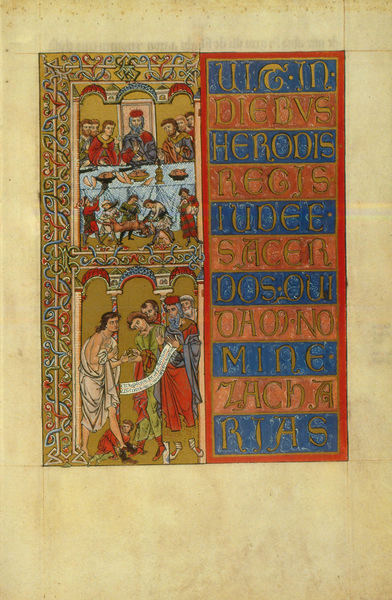
Titel: Das Goslarer Evangeliar
Institution: Goslar, Stadtarchiv
Schlagwörter: blau, grün, menschen, bunt, männer, säulen, tisch, zeichnung, rot, malerei, ornament, band, herodes, johannes, rahmen, bild, tischdecke, gewand, gold, kinder, schrift, bilder, farbe, rundbogen, könig, essen, tafel, inschrift, ornamente, verzierung, brot, bögen, schwein, buch, palast, druck, titel, seite, illustration, text, buchstaben, speisen, mahl, arkaden, rom, buchdruck, buchseite, gedeckt, jesus, griechisch, schriftrolle, abendmahl, jünger, szenen, handschrift, latein, lateinisch, spruchband, apostel, buchmalerei, manuskript, jakobus, rext, bkaz